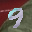
Label: 9